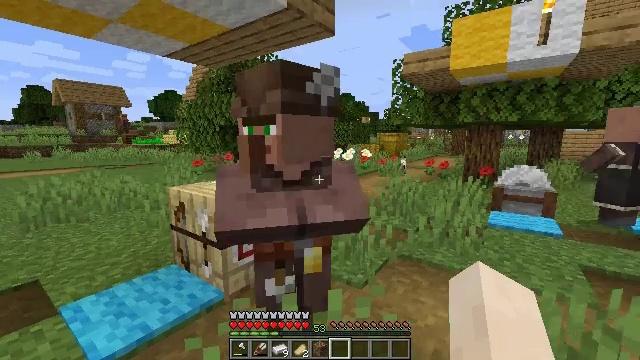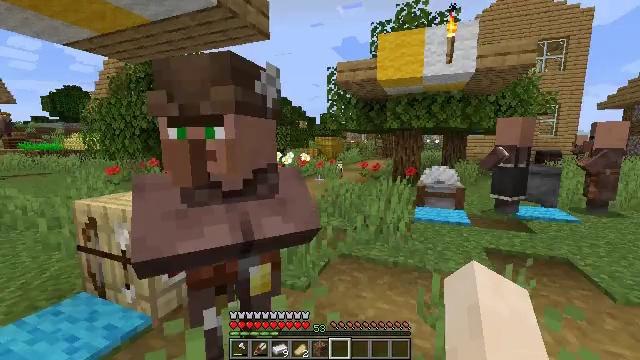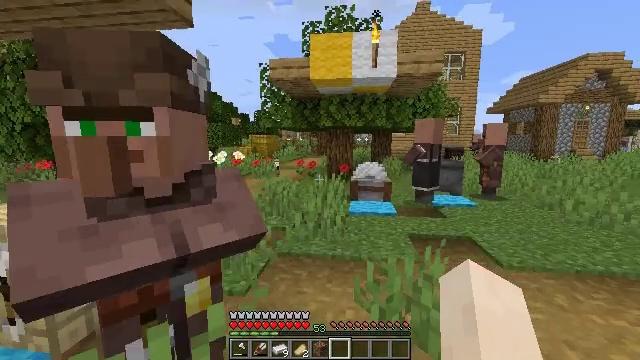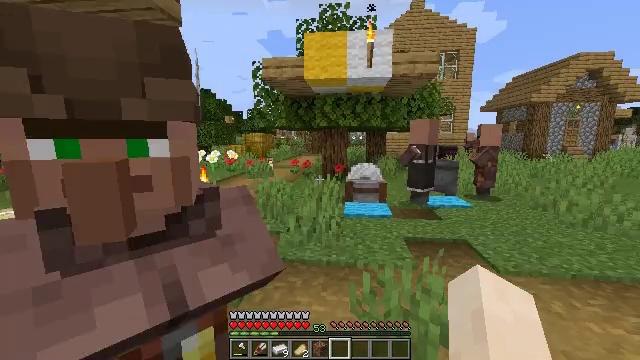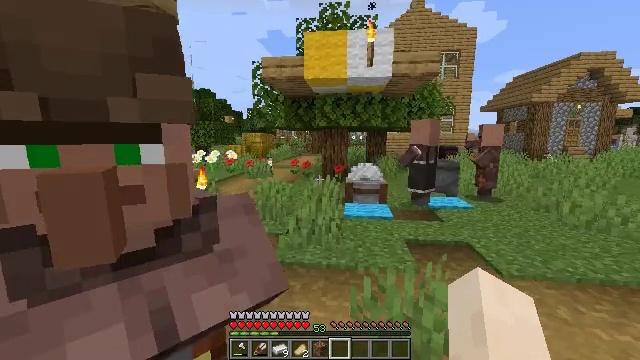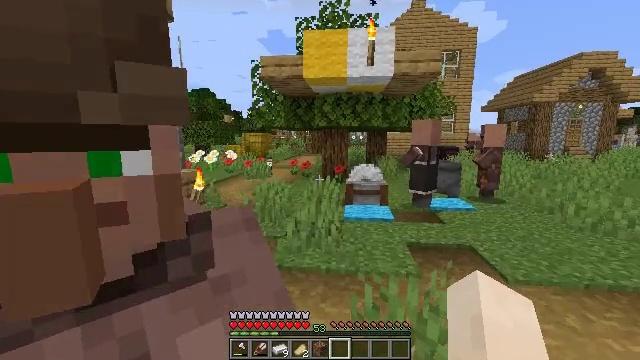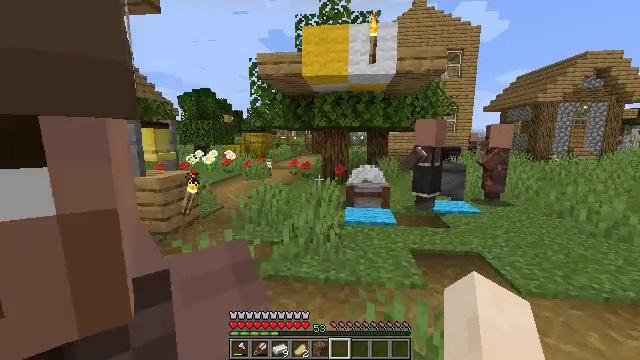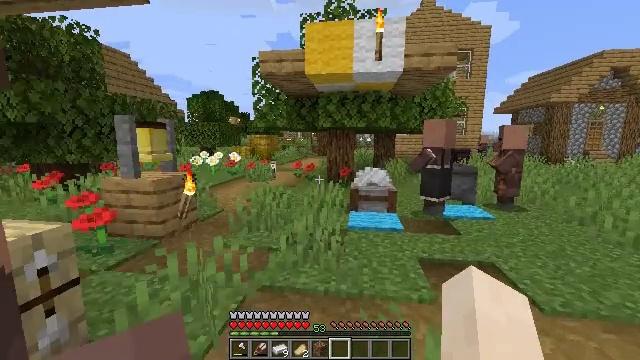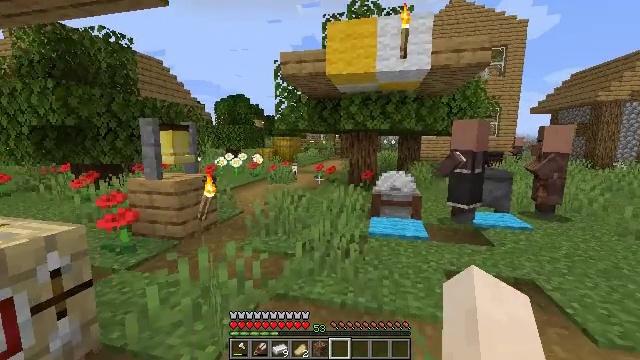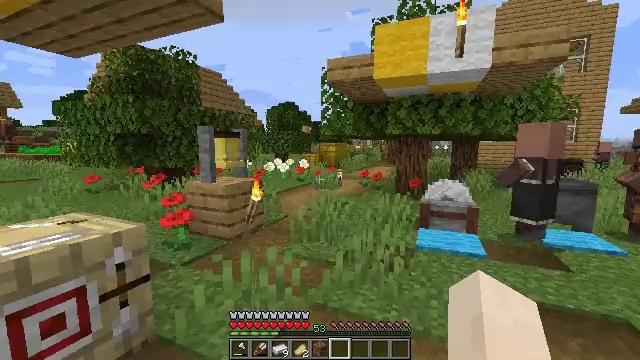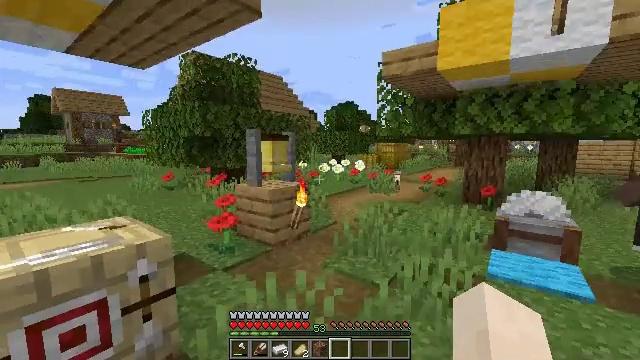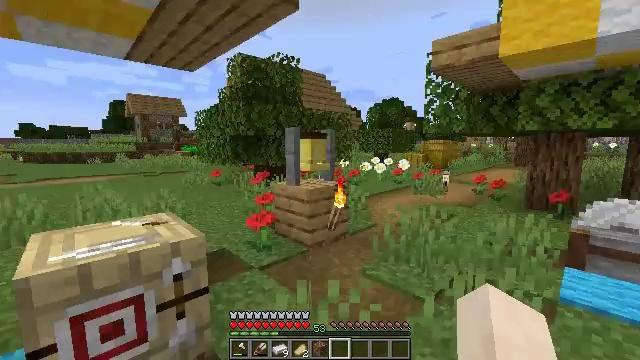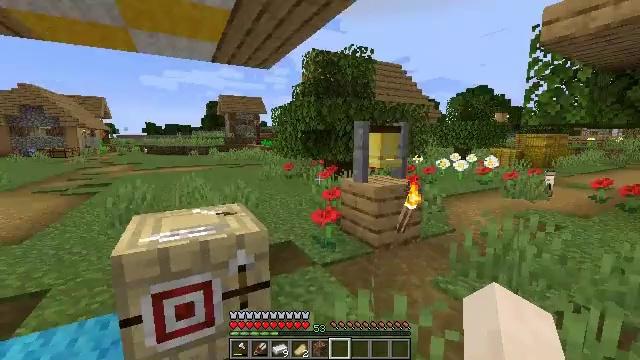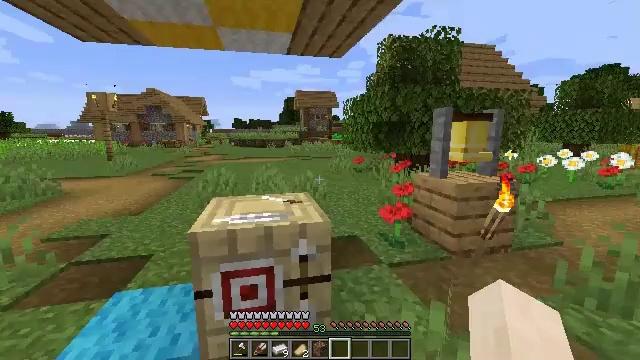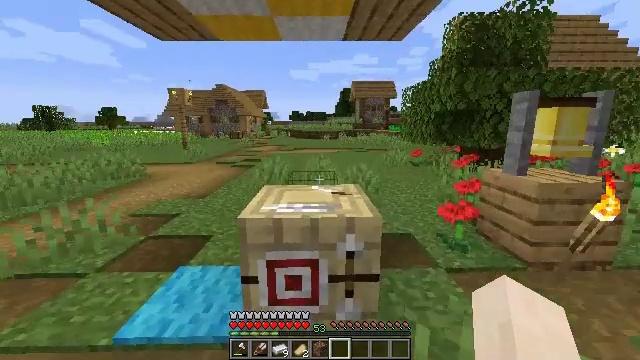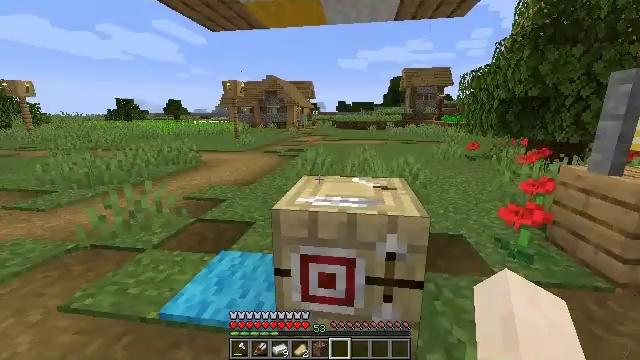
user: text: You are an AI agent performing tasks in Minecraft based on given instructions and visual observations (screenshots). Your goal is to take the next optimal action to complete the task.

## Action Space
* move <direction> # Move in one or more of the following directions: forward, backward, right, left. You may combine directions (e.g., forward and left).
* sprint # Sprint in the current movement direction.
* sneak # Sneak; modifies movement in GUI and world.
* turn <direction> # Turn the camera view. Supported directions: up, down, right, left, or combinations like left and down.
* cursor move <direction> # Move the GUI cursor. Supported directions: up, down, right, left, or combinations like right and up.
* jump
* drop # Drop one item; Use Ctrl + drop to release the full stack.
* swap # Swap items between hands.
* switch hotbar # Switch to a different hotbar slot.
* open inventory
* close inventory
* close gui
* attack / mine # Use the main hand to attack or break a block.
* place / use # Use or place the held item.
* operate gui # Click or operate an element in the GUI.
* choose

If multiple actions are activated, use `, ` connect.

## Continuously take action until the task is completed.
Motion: motion action
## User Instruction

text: Craft a crossbow.
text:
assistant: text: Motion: turn right
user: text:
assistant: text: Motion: turn right
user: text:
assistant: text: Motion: move forward, turn right
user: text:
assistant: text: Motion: move forward
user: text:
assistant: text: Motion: move forward
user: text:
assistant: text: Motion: move forward
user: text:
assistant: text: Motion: move forward, turn left
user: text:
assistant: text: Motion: move forward, turn left
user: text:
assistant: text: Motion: move forward, turn left and up
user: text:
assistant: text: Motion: move forward, turn left
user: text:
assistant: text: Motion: move forward, turn left
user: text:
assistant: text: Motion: move forward, turn left and down
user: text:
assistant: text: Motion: move forward, turn left and down
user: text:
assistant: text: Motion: move forward, turn left and down
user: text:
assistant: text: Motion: move forward, turn left and down
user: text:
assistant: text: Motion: move forward, turn left
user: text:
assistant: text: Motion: move forward, turn left, jump
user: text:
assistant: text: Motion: move forward, jump
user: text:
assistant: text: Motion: move forward, jump
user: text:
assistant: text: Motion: move forward, jump
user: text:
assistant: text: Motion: move forward
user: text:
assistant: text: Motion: move forward
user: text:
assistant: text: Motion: move forward
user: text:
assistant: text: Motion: move forward
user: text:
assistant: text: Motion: move forward
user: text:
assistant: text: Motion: move forward
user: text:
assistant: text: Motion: move forward
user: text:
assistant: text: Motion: move forward
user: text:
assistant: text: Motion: move forward
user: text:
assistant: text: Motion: move forward, turn right